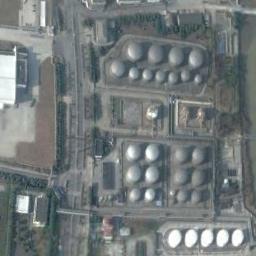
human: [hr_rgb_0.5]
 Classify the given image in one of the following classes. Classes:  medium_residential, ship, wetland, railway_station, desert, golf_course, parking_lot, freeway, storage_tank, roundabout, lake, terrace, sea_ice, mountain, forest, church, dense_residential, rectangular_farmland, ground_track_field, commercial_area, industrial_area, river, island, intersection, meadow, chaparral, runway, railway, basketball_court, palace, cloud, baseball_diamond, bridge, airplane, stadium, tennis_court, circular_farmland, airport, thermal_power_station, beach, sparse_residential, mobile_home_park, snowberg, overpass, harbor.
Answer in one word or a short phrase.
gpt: storage_tank